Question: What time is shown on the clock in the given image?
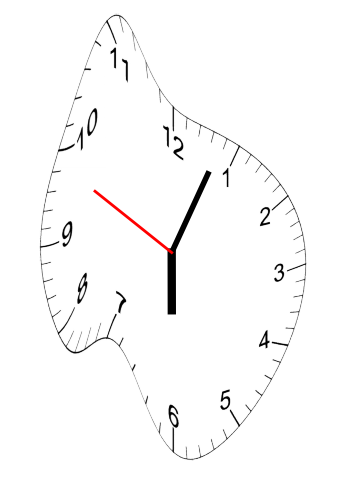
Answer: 06:03:49